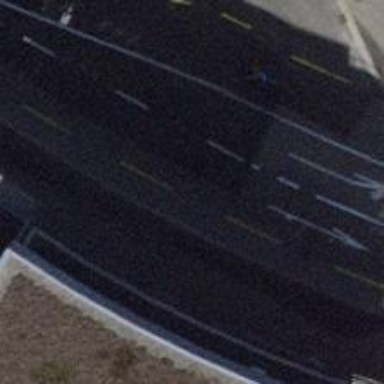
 there is parallel parking lane and cycleway that shares the busway. The parking lane is street side."